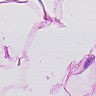
Metastatic tissue present: no